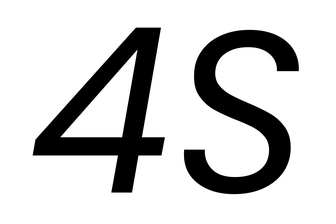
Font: Poppins-Italic